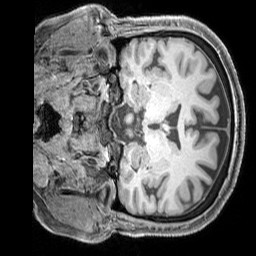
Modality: T1w
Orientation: coronal
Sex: female
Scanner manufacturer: siemens
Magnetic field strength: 3 T
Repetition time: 2.3 s
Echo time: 0.00226 s